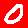
Digit: 0